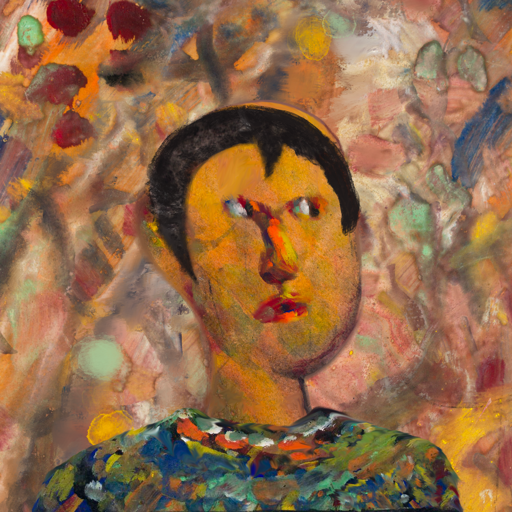
Background: Mother_And_Son_Mother, Head And Neck Side: Gypsy_Mother, Face Side: An_Impression, Bust: An_Impression, Hair Side: Roy_Bahadur, Head Accessory: Blank, Second Necklace: Blank, Necklace: Blank, Baby: Blank